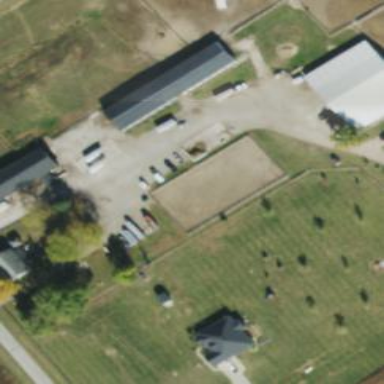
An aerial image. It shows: Equestrian pitch for leisure land activities.